Question: I can't understand what is leaking in this code. I get these 2 leaks:

I don't know how to give you more information than directly adding the code here:
'''
float value = [[dict objectForKey:@"value"] floatValue];
UIColor *color = (UIColor*)[dict objectForKey:@"color"];
NSString *type = [dict objectForKey:@"type"];
CAShapeLayer *circle = [CAShapeLayer layer];
circle.path = CGPathCreateWithEllipseInRect(CGRectMake(0, 0, LABELSIZE, LABELSIZE), nil);
circle.fillColor = color.CGColor;
circle.contentsScale = 2.0;
CATextLayer *text = [CATextLayer layer];
text.contentsScale = 2.0;
text.string = [NSString stringWithFormat:@"%d%%",(int)value];
text.frame = CGRectMake(0, LABELSIZE/2 - LABELFONTSIZE/2 -1.0, LABELSIZE, LABELFONTSIZE);
text.fontSize = 10;
text.alignmentMode = kCAAlignmentCenter;
text.foregroundColor = [UIColor colorWithWhite:0.0 alpha:0.6].CGColor;
text.font = (__bridge CFTypeRef)([UIFont fontWithName:@"Avenir-Medium" size:LABELFONTSIZE]);
[circle addSublayer:text];
if([type isEqualToString:@"IN"]){
circle.position = CGPointMake(0, self.layer.frame.size.height / 2 - LABELSIZE/2);
}else{
circle.position = CGPointMake(self.layer.frame.size.width - LABELSIZE, self.layer.frame.size.height / 2 - LABELSIZE/2);
}
[self.labelsLayer addSublayer:circle];
'''
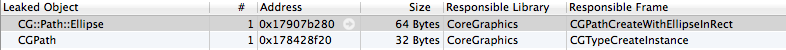
Answer: Your leak errors are due to
'''
circle.path = CGPathCreateWithEllipseInRect(CGRectMake(0, 0, LABELSIZE, LABELSIZE), nil);
'''
As you know, <URL>, and you need to manually release the memory. So .
EDIT: (As commented by Rob)
> You have to call 'CGPathRelease()'. For every Core Graphics method you
call with "Create" or "Copy" in the name, you have to call the
appropriate Core Graphics 'CGXXXRelease' method manually (or, in some
cases, you can transfer ownership to ARC).